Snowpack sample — Loveland Pass, Silver Plume, Colorado, USA (12/14/25, 10:50 AM MST)
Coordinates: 39.664, -105.882
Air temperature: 36 °F
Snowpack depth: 67 cm
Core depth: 30 cm
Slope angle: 6°, slope face: 326°
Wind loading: low
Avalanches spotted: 0
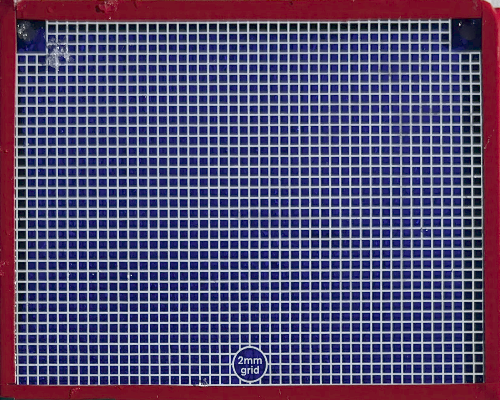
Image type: profile
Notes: No avalanches spotted, very late start to the season with minimal snowpack